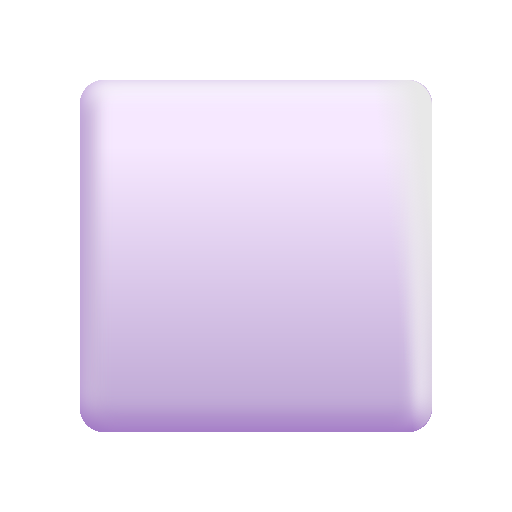
white  square color